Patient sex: F
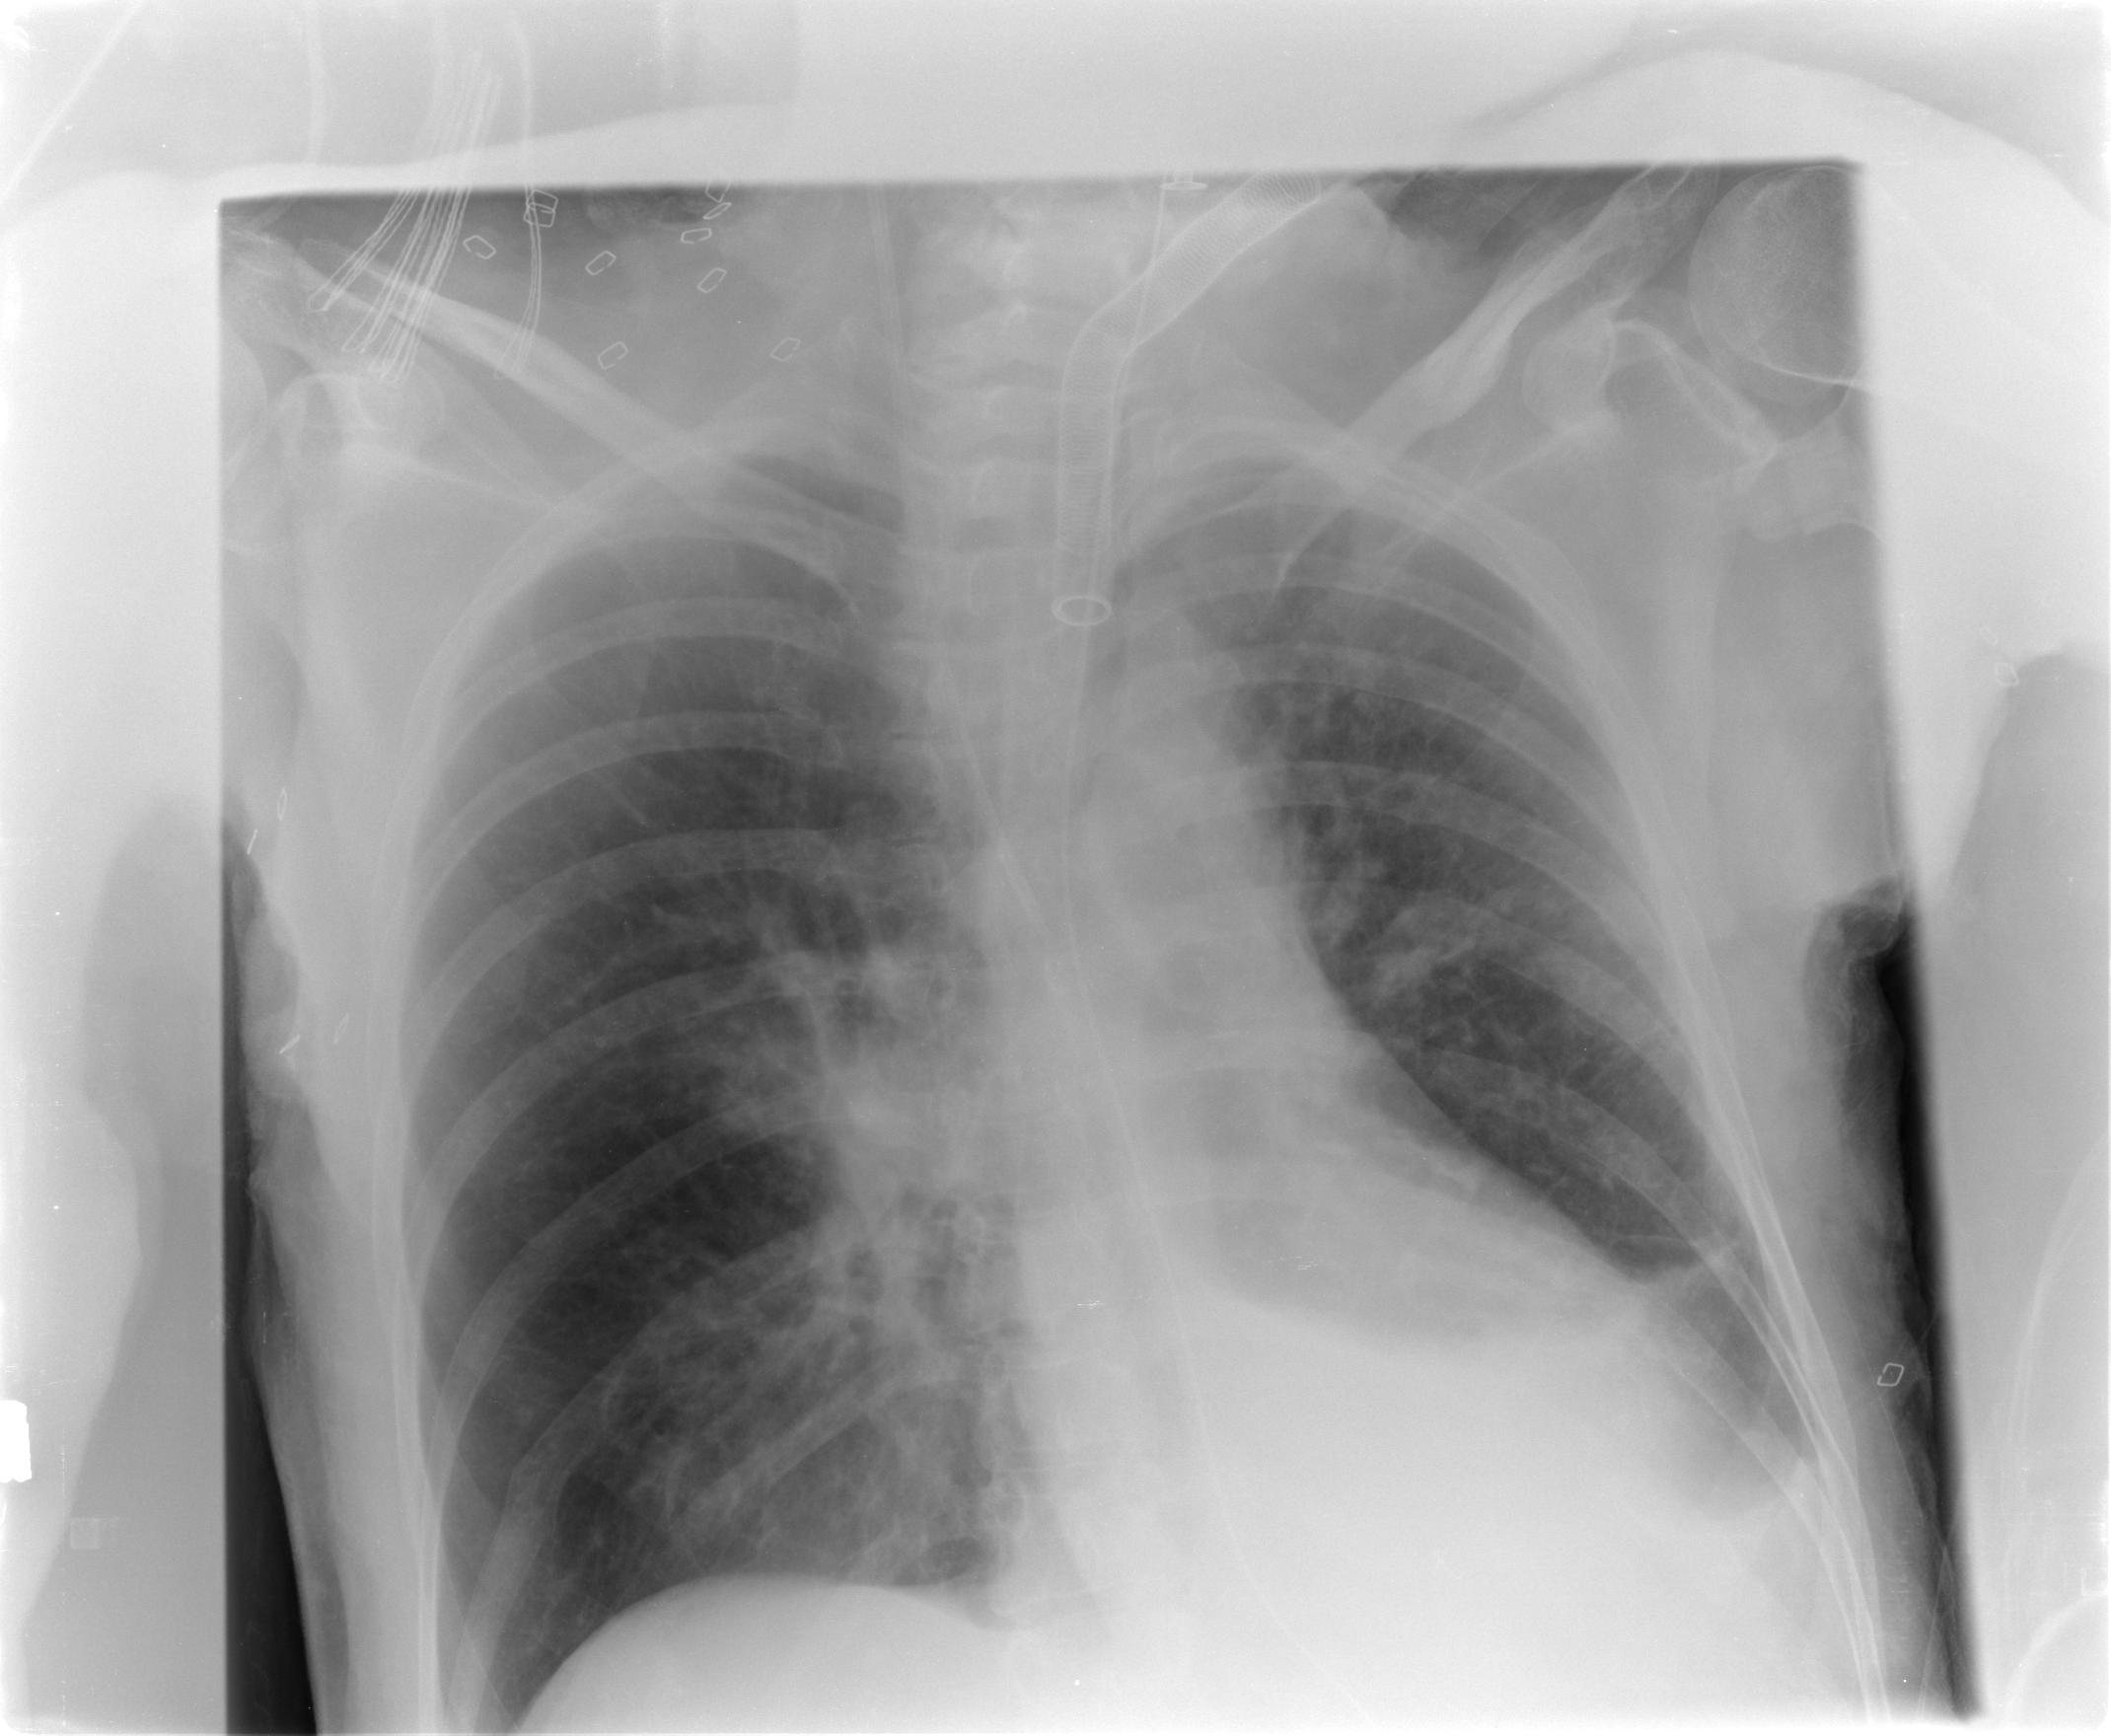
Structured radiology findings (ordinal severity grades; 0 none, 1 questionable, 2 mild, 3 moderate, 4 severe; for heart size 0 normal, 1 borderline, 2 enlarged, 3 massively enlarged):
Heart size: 0
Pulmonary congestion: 0
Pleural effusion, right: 0
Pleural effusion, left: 2
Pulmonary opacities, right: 3
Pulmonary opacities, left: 2
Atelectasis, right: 2
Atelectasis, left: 3